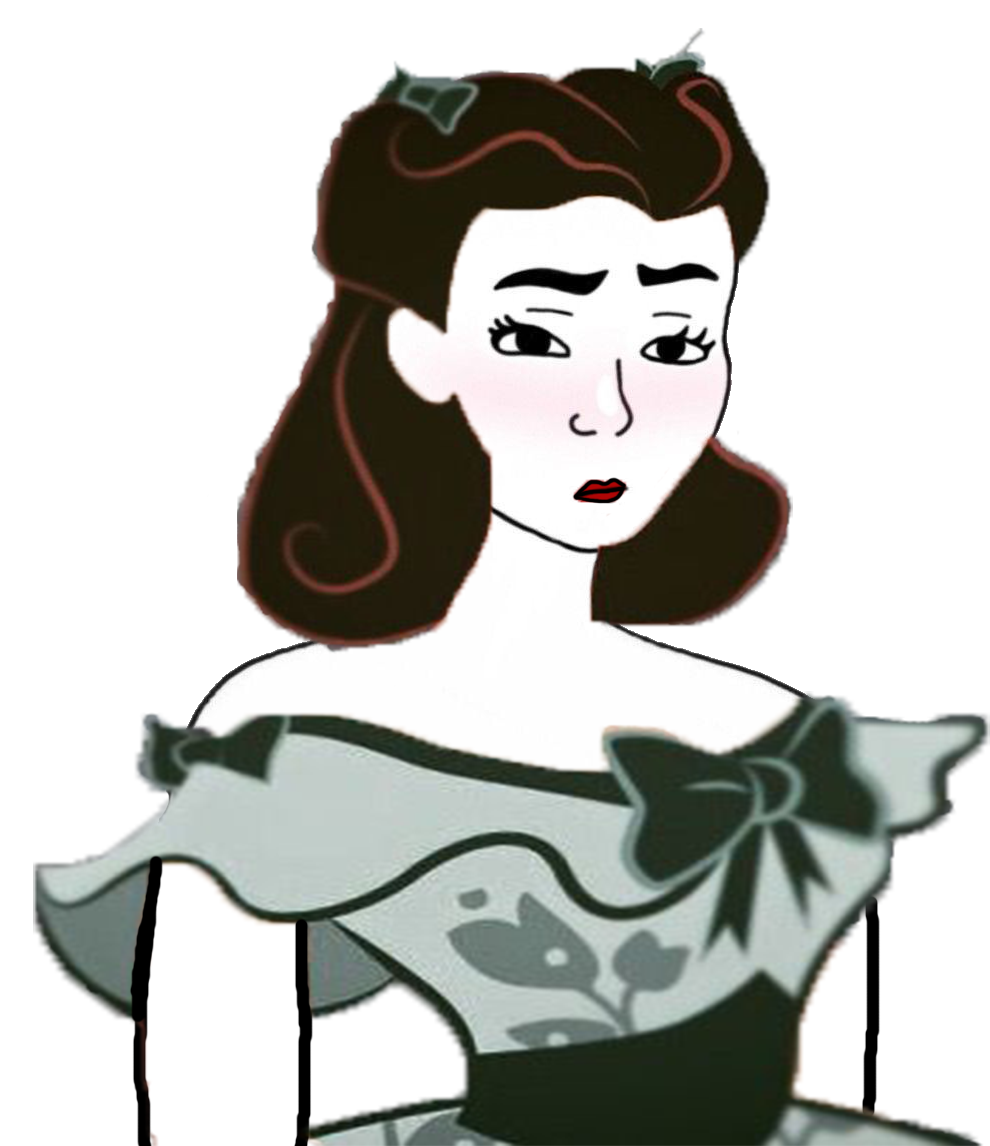
Label: 5_Doomer_Girl